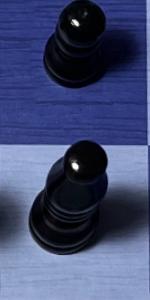
Label: Bishop_Black